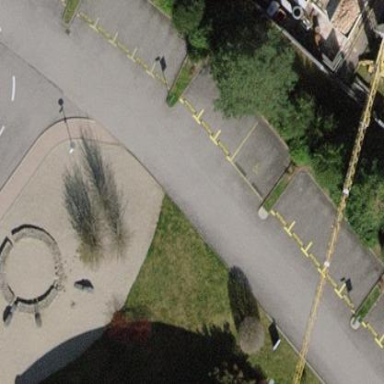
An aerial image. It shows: Street side parking area.